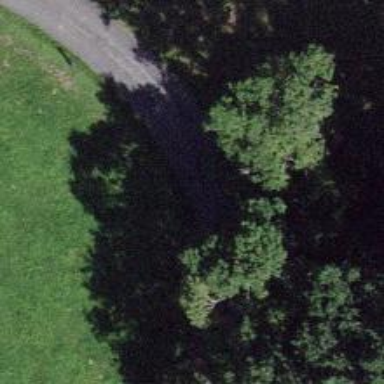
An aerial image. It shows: Unclassified road with asphalt surface.